Question: Symfony is giving me an error on a CRUD page in my admin back-end:
'''
Symfony 2.6 exception: Expected argument of type "object or array", "NULL" given
'''
Full stack trace is below,
line 132 of the pertinent source file is here:
<URL>
Has anyone had experience with this type of exception before? Where the hell should I be looking, for a non-existent twig value? In the FormType object? The Entity? The configuration .yml settings?
I've tried git 'bisect'ing to find the error, I've tried rolling back the code in 'git', but I just cannot figure out how to debug this, it's so abstracted.
Full stack Trace:
'''
[1] Symfony\Component\PropertyAccess\Exception\UnexpectedTypeException: Expected argument of type "object or array", "NULL" given
at n/a
in /srv/sy4/vendor/symfony/symfony/src/Symfony/Component/PropertyAccess/PropertyAccessor.php line 232
at Symfony\Component\PropertyAccess\PropertyAccessor->readPropertiesUntil(object(User), object(PropertyPath), '2', true)
in /srv/sy4/vendor/symfony/symfony/src/Symfony/Component/PropertyAccess/PropertyAccessor.php line 58
at Symfony\Component\PropertyAccess\PropertyAccessor->getValue(object(User), object(PropertyPath))
in /srv/sy4/vendor/symfony/symfony/src/Symfony/Component/Form/Extension/Core/ChoiceList/ObjectChoiceList.php line 252
at Symfony\Component\Form\Extension\Core\ChoiceList\ObjectChoiceList->extractLabels(array(object(User), object(User), object(User), object(User), object(User), object(User), object(User), object(User), object(User), object(User), object(User), object(User), object(User), object(User), object(User), object(User)), array('test test', 'test test', 'test test', 'Coughlin Tom', 'test test', 'Smith John', 'Eric Spoelstra', 'James LeBron', 'Chris Bosh', 'Roy Ronalds', 'Development Preview', 'Roy Testing', 'Tester TesterLast'))
in /srv/sy4/vendor/symfony/symfony/src/Symfony/Component/Form/Extension/Core/ChoiceList/ObjectChoiceList.php line 146
at Symfony\Component\Form\Extension\Core\ChoiceList\ObjectChoiceList->initialize(array(object(User), object(User), object(User), object(User), object(User), object(User), object(User), object(User), object(User), object(User), object(User), object(User), object(User), object(User), object(User), object(User)), array(), array())
in /srv/sy4/vendor/symfony/symfony/src/Symfony/Bridge/Doctrine/Form/ChoiceList/EntityChoiceList.php line 437
at Symfony\Bridge\Doctrine\Form\ChoiceList\EntityChoiceList->load()
in /srv/sy4/vendor/symfony/symfony/src/Symfony/Bridge/Doctrine/Form/ChoiceList/EntityChoiceList.php line 174
at Symfony\Bridge\Doctrine\Form\ChoiceList\EntityChoiceList->getPreferredViews()
in /srv/sy4/vendor/symfony/symfony/src/Symfony/Component/Form/Extension/Core/Type/ChoiceType.php line 101
at Symfony\Component\Form\Extension\Core\Type\ChoiceType->buildView(object(FormView), object(Form), array('block_name' => null, 'disabled' => false, 'label' => null, 'label_format' => null, 'translation_domain' => null, 'auto_initialize' => true, 'trim' => true, 'read_only' => false, 'max_length' => null, 'pattern' => null, 'property_path' => null, 'mapped' => true, 'by_reference' => true, 'virtual' => null, 'method' => 'POST', 'action' => '', 'post_max_size_message' => 'The uploaded file was too large. Please try to upload a smaller file.', 'error_mapping' => array(), 'cascade_validation' => false, 'invalid_message' => 'This value is not valid.', 'invalid_message_parameters' => array(), 'allow_extra_fields' => false, 'extra_fields_message' => 'This form should not contain extra fields.', 'csrf_protection' => true, 'csrf_field_name' => '_token', 'csrf_message' => 'The CSRF token is invalid. Please try to resubmit the form.', 'csrf_provider' => object(CsrfProviderAdapter), 'intention' => null, 'multiple' => false, 'expanded' => false, 'choices' => null, 'preferred_choices' => array(), 'query_builder' => null, 'group_by' => null, 'attr' => array(), 'data_class' => null, 'empty_data' => '', 'required' => false, 'error_bubbling' => false, 'label_attr' => array(), 'inherit_data' => false, 'compound' => false, 'validation_groups' => null, 'constraints' => array(), 'csrf_token_manager' => object(CsrfProviderAdapter), 'csrf_token_id' => null, 'property' => 'profile.fullname', 'class' => 'SYUsersBundle:User', 'em' => object(EntityManager), 'loader' => object(ORMQueryBuilderLoader), 'choice_list' => object(EntityChoiceList), 'empty_value' => '', 'placeholder' => ''))
in /srv/sy4/vendor/symfony/symfony/src/Symfony/Component/Form/ResolvedFormType.php line 162
at Symfony\Component\Form\ResolvedFormType->buildView(object(FormView), object(Form), array('block_name' => null, 'disabled' => false, 'label' => null, 'label_format' => null, 'translation_domain' => null, 'auto_initialize' => true, 'trim' => true, 'read_only' => false, 'max_length' => null, 'pattern' => null, 'property_path' => null, 'mapped' => true, 'by_reference' => true, 'virtual' => null, 'method' => 'POST', 'action' => '', 'post_max_size_message' => 'The uploaded file was too large. Please try to upload a smaller file.', 'error_mapping' => array(), 'cascade_validation' => false, 'invalid_message' => 'This value is not valid.', 'invalid_message_parameters' => array(), 'allow_extra_fields' => false, 'extra_fields_message' => 'This form should not contain extra fields.', 'csrf_protection' => true, 'csrf_field_name' => '_token', 'csrf_message' => 'The CSRF token is invalid. Please try to resubmit the form.', 'csrf_provider' => object(CsrfProviderAdapter), 'intention' => null, 'multiple' => false, 'expanded' => false, 'choices' => null, 'preferred_choices' => array(), 'query_builder' => null, 'group_by' => null, 'attr' => array(), 'data_class' => null, 'empty_data' => '', 'required' => false, 'error_bubbling' => false, 'label_attr' => array(), 'inherit_data' => false, 'compound' => false, 'validation_groups' => null, 'constraints' => array(), 'csrf_token_manager' => object(CsrfProviderAdapter), 'csrf_token_id' => null, 'property' => 'profile.fullname', 'class' => 'SYUsersBundle:User', 'em' => object(EntityManager), 'loader' => object(ORMQueryBuilderLoader), 'choice_list' => object(EntityChoiceList), 'empty_value' => '', 'placeholder' => ''))
in /srv/sy4/vendor/symfony/symfony/src/Symfony/Component/Form/Extension/DataCollector/Proxy/ResolvedTypeDataCollectorProxy.php line 111
at Symfony\Component\Form\Extension\DataCollector\Proxy\ResolvedTypeDataCollectorProxy->buildView(object(FormView), object(Form), array('block_name' => null, 'disabled' => false, 'label' => null, 'label_format' => null, 'translation_domain' => null, 'auto_initialize' => true, 'trim' => true, 'read_only' => false, 'max_length' => null, 'pattern' => null, 'property_path' => null, 'mapped' => true, 'by_reference' => true, 'virtual' => null, 'method' => 'POST', 'action' => '', 'post_max_size_message' => 'The uploaded file was too large. Please try to upload a smaller file.', 'error_mapping' => array(), 'cascade_validation' => false, 'invalid_message' => 'This value is not valid.', 'invalid_message_parameters' => array(), 'allow_extra_fields' => false, 'extra_fields_message' => 'This form should not contain extra fields.', 'csrf_protection' => true, 'csrf_field_name' => '_token', 'csrf_message' => 'The CSRF token is invalid. Please try to resubmit the form.', 'csrf_provider' => object(CsrfProviderAdapter), 'intention' => null, 'multiple' => false, 'expanded' => false, 'choices' => null, 'preferred_choices' => array(), 'query_builder' => null, 'group_by' => null, 'attr' => array(), 'data_class' => null, 'empty_data' => '', 'required' => false, 'error_bubbling' => false, 'label_attr' => array(), 'inherit_data' => false, 'compound' => false, 'validation_groups' => null, 'constraints' => array(), 'csrf_token_manager' => object(CsrfProviderAdapter), 'csrf_token_id' => null, 'property' => 'profile.fullname', 'class' => 'SYUsersBundle:User', 'em' => object(EntityManager), 'loader' => object(ORMQueryBuilderLoader), 'choice_list' => object(EntityChoiceList), 'empty_value' => '', 'placeholder' => ''))
in /srv/sy4/vendor/symfony/symfony/src/Symfony/Component/Form/ResolvedFormType.php line 159
at Symfony\Component\Form\ResolvedFormType->buildView(object(FormView), object(Form), array('block_name' => null, 'disabled' => false, 'label' => null, 'label_format' => null, 'translation_domain' => null, 'auto_initialize' => true, 'trim' => true, 'read_only' => false, 'max_length' => null, 'pattern' => null, 'property_path' => null, 'mapped' => true, 'by_reference' => true, 'virtual' => null, 'method' => 'POST', 'action' => '', 'post_max_size_message' => 'The uploaded file was too large. Please try to upload a smaller file.', 'error_mapping' => array(), 'cascade_validation' => false, 'invalid_message' => 'This value is not valid.', 'invalid_message_parameters' => array(), 'allow_extra_fields' => false, 'extra_fields_message' => 'This form should not contain extra fields.', 'csrf_protection' => true, 'csrf_field_name' => '_token', 'csrf_message' => 'The CSRF token is invalid. Please try to resubmit the form.', 'csrf_provider' => object(CsrfProviderAdapter), 'intention' => null, 'multiple' => false, 'expanded' => false, 'choices' => null, 'preferred_choices' => array(), 'query_builder' => null, 'group_by' => null, 'attr' => array(), 'data_class' => null, 'empty_data' => '', 'required' => false, 'error_bubbling' => false, 'label_attr' => array(), 'inherit_data' => false, 'compound' => false, 'validation_groups' => null, 'constraints' => array(), 'csrf_token_manager' => object(CsrfProviderAdapter), 'csrf_token_id' => null, 'property' => 'profile.fullname', 'class' => 'SYUsersBundle:User', 'em' => object(EntityManager), 'loader' => object(ORMQueryBuilderLoader), 'choice_list' => object(EntityChoiceList), 'empty_value' => '', 'placeholder' => ''))
in /srv/sy4/vendor/symfony/symfony/src/Symfony/Component/Form/Extension/DataCollector/Proxy/ResolvedTypeDataCollectorProxy.php line 111
at Symfony\Component\Form\Extension\DataCollector\Proxy\ResolvedTypeDataCollectorProxy->buildView(object(FormView), object(Form), array('block_name' => null, 'disabled' => false, 'label' => null, 'label_format' => null, 'translation_domain' => null, 'auto_initialize' => true, 'trim' => true, 'read_only' => false, 'max_length' => null, 'pattern' => null, 'property_path' => null, 'mapped' => true, 'by_reference' => true, 'virtual' => null, 'method' => 'POST', 'action' => '', 'post_max_size_message' => 'The uploaded file was too large. Please try to upload a smaller file.', 'error_mapping' => array(), 'cascade_validation' => false, 'invalid_message' => 'This value is not valid.', 'invalid_message_parameters' => array(), 'allow_extra_fields' => false, 'extra_fields_message' => 'This form should not contain extra fields.', 'csrf_protection' => true, 'csrf_field_name' => '_token', 'csrf_message' => 'The CSRF token is invalid. Please try to resubmit the form.', 'csrf_provider' => object(CsrfProviderAdapter), 'intention' => null, 'multiple' => false, 'expanded' => false, 'choices' => null, 'preferred_choices' => array(), 'query_builder' => null, 'group_by' => null, 'attr' => array(), 'data_class' => null, 'empty_data' => '', 'required' => false, 'error_bubbling' => false, 'label_attr' => array(), 'inherit_data' => false, 'compound' => false, 'validation_groups' => null, 'constraints' => array(), 'csrf_token_manager' => object(CsrfProviderAdapter), 'csrf_token_id' => null, 'property' => 'profile.fullname', 'class' => 'SYUsersBundle:User', 'em' => object(EntityManager), 'loader' => object(ORMQueryBuilderLoader), 'choice_list' => object(EntityChoiceList), 'empty_value' => '', 'placeholder' => ''))
in /srv/sy4/vendor/symfony/symfony/src/Symfony/Component/Form/Form.php line 1058
at Symfony\Component\Form\Form->createView(object(FormView))
in /srv/sy4/vendor/symfony/symfony/src/Symfony/Component/Form/Form.php line 1061
at Symfony\Component\Form\Form->createView()
in /srv/sy4/src/SK/AdminBundle/Controller/CrudController.php line 100
at SK\AdminBundle\Controller\CrudController->doIndex()
in /srv/sy4/src/SK/AdminBundle/Controller/CrudController.php line 30
at SK\AdminBundle\Controller\CrudController->indexAction()
in line
at call_user_func_array(array(object(TeamsController), 'indexAction'), array())
in /srv/sy4/app/bootstrap.php.cache line 3039
at Symfony\Component\HttpKernel\HttpKernel->handleRaw(object(Request), '1')
in /srv/sy4/app/bootstrap.php.cache line 3001
at Symfony\Component\HttpKernel\HttpKernel->handle(object(Request), '1', true)
in /srv/sy4/app/bootstrap.php.cache line 3150
at Symfony\Component\HttpKernel\DependencyInjection\ContainerAwareHttpKernel->handle(object(Request), '1', true)
in /srv/sy4/app/bootstrap.php.cache line 2391
at Symfony\Component\HttpKernel\Kernel->handle(object(Request))
in /srv/sy4/web/app_dev.php line 28
'''

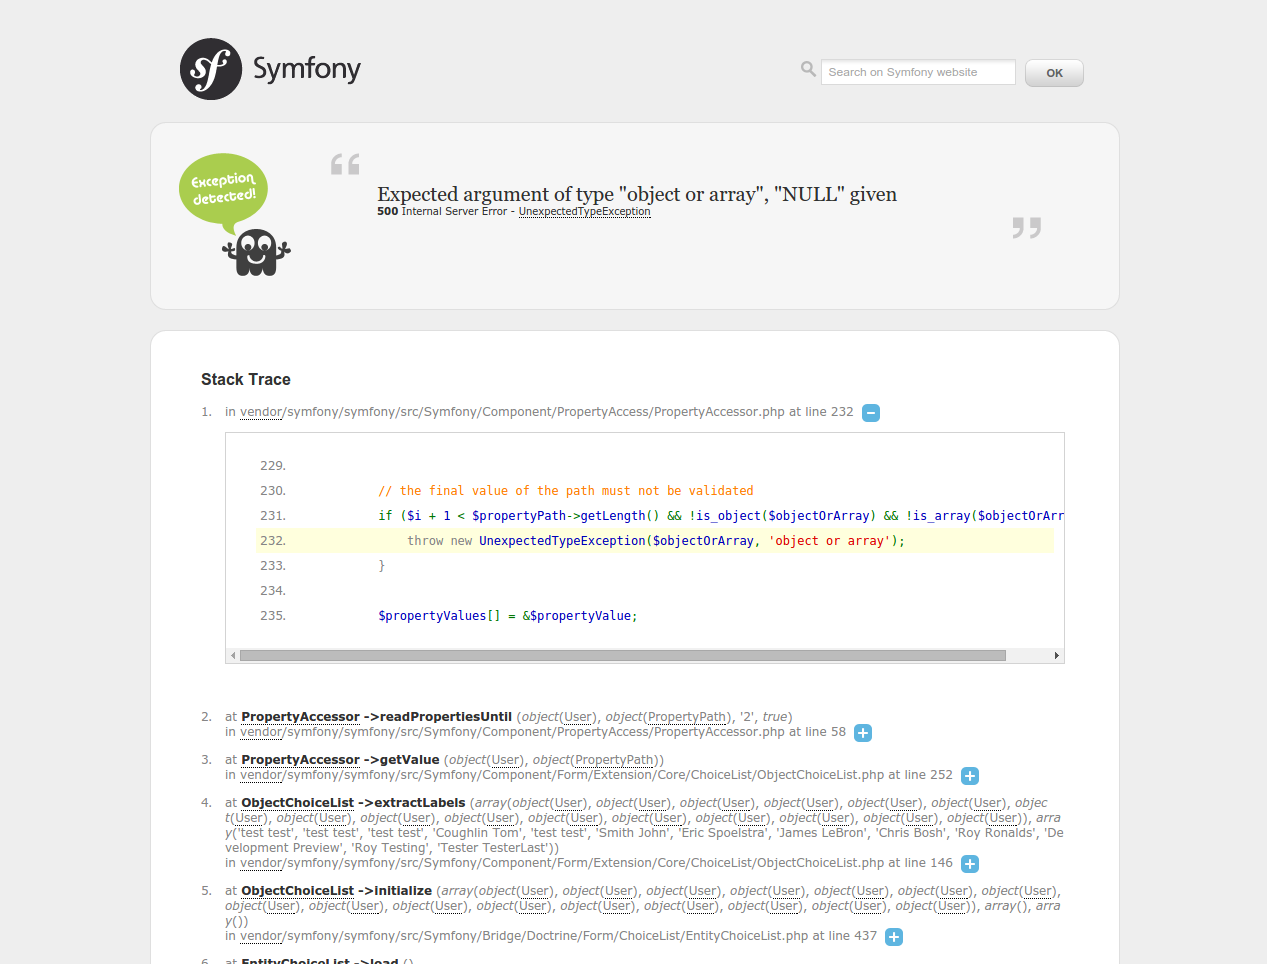
Answer: Seems like it's trying to render a form type with a choices field (for a user object) but the choices are empty(null). Can you post your config for the form type, specifically the part with a choice field of users.